Question: So my audio player progressbar stays at 0, and the lenght of the songs is displayed at 0:00 as well if i use javascript to manipulate songs. How can i make the progressbar update itself and the lenght of the song playing to be shown correctly.
'''
<!doctype HTML>
<html>
<head>
<meta charset="windows-1250">
<title>Aljazeva stran</title>
<link rel="stylesheet" href="css/stil.css">
<script>
var audioElement = document.createElement('audio');
function init(){
audioElement.setAttribute('src', 'Rhythm_is_a_dancer.ogg');
}
</script>
</head>
<body onload="init()">
<audio controls="controls"></audio>
</body>
</html>
'''
Halfway through the song ->

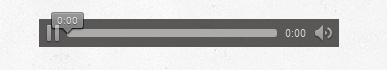
Answer: Give the 'audio' tag an id and do this:
'''
var audioElement = document.getElementById('audio');
'''
instead of this:
'''
var audioElement = document.createElement('audio');
'''
Instead of creating a new element you need to target the one you already have in the markup.